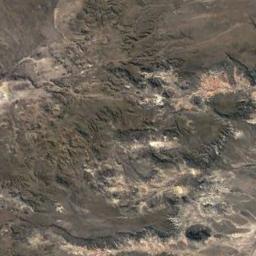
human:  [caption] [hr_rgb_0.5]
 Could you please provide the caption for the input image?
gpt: The color of this desert is taupe .

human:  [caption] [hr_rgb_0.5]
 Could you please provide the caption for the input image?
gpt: This is a brown desert with wavy stripes .

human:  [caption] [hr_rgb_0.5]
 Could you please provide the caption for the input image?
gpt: The desert has lots of dense desert plants and the desert terrain is rugged .

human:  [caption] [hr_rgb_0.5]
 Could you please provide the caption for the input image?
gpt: The desert is on the hill full of black sand .

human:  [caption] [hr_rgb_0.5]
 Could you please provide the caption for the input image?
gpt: A brown desert with a wind-erosion landform .